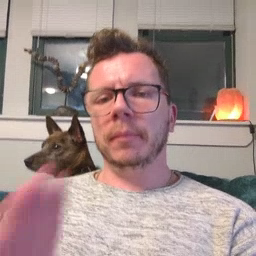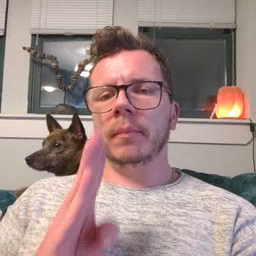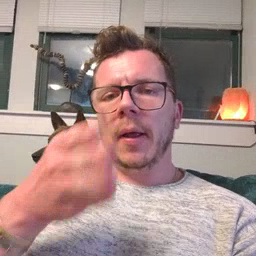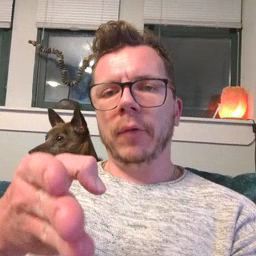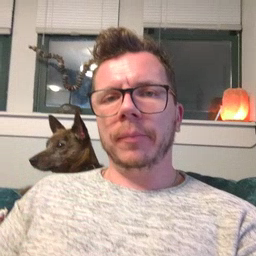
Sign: after